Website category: sports
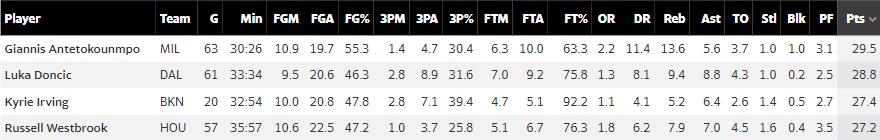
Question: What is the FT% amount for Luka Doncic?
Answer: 75.8

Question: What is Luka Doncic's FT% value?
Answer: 75.8

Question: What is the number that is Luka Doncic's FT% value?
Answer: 75.8

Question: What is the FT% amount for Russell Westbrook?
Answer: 76.3

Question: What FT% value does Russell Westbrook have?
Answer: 76.3

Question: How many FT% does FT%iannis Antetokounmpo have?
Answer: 63.3

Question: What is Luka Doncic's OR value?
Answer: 1.3

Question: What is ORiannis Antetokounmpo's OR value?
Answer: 2.2

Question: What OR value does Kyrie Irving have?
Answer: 1.1

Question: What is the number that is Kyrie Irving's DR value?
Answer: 4.1

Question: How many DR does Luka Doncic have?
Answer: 8.1

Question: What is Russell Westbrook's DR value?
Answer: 6.2

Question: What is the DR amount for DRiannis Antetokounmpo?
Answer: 11.4

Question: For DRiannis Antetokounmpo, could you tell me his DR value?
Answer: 11.4

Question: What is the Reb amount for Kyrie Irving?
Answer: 5.2

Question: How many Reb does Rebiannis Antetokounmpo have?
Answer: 13.6

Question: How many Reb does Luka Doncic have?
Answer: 9.4

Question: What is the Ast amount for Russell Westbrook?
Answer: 7.0

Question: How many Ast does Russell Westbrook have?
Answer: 7.0

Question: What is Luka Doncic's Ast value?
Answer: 8.8

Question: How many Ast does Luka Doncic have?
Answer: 8.8

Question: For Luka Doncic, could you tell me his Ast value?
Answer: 8.8

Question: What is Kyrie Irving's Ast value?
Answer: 6.4

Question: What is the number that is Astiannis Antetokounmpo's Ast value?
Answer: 5.6

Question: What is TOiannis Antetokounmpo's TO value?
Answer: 3.7

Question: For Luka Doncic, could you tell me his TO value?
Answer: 4.3

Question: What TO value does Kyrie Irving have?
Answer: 2.6

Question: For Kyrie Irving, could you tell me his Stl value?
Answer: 1.4

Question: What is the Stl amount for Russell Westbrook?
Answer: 1.6

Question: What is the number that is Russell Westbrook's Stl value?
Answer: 1.6

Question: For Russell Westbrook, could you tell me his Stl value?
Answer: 1.6

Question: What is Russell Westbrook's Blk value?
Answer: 0.4

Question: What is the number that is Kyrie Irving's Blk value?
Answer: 0.5

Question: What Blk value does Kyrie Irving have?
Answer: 0.5

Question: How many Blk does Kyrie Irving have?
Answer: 0.5

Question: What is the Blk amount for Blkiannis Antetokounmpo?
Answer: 1.0

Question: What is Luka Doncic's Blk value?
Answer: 0.2

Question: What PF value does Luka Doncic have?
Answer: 2.5

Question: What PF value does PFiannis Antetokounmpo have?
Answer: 3.1

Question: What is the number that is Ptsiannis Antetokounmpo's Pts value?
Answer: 29.5

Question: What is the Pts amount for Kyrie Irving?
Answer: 27.4

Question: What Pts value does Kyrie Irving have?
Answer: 27.4

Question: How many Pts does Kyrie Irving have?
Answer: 27.4

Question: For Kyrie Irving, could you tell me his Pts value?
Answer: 27.4

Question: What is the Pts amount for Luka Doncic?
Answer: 28.8

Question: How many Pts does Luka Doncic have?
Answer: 28.8